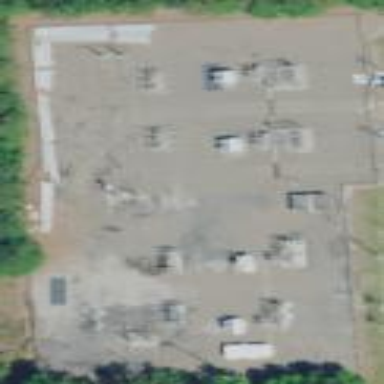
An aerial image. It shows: There is distribution substation enclosed by fence.